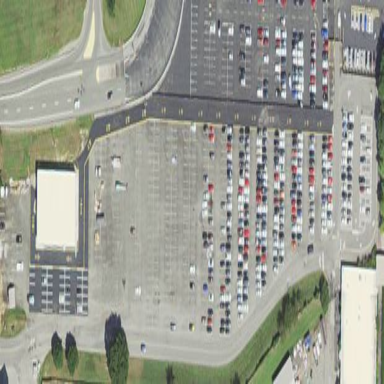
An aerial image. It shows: Parking area with asphalt surface.